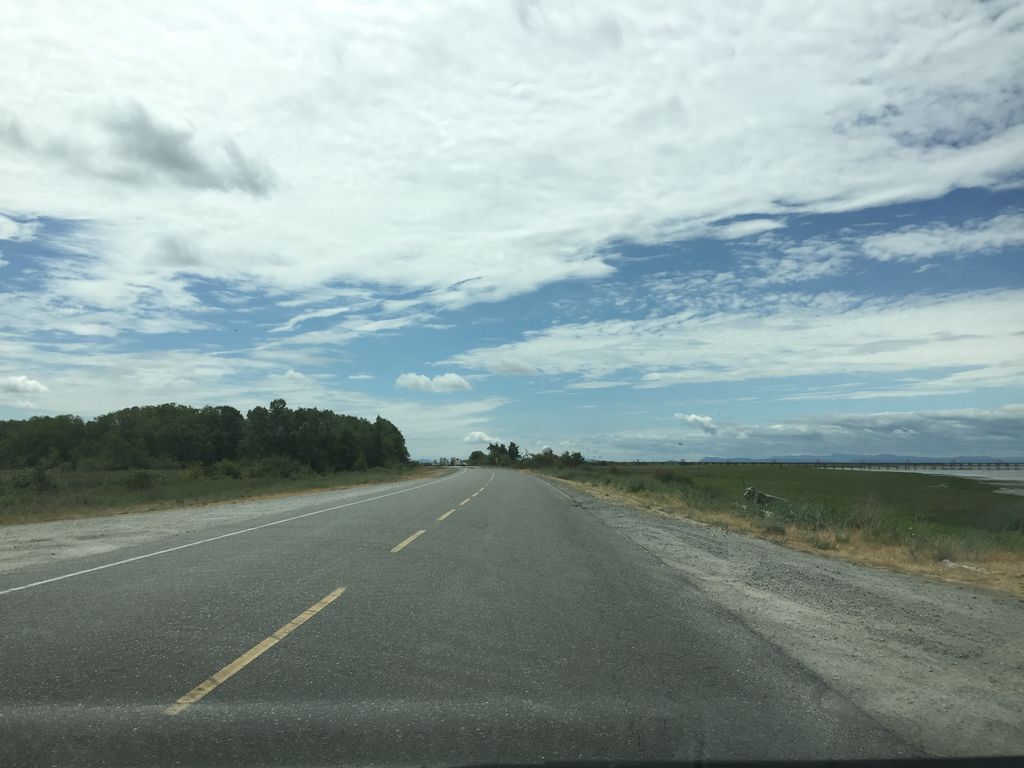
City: vancouver